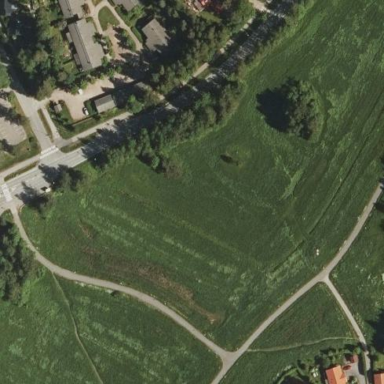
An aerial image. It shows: Nordic skiing track.